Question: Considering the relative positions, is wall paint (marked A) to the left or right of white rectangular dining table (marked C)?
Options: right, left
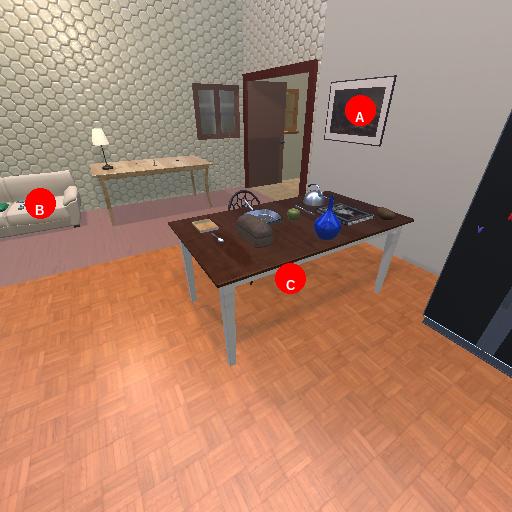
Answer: right